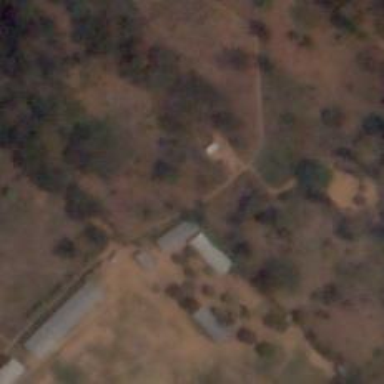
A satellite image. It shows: School.